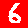
Digit: 6